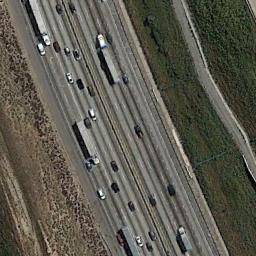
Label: freeway